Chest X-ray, AP view. Patient: 39 years old, sex M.
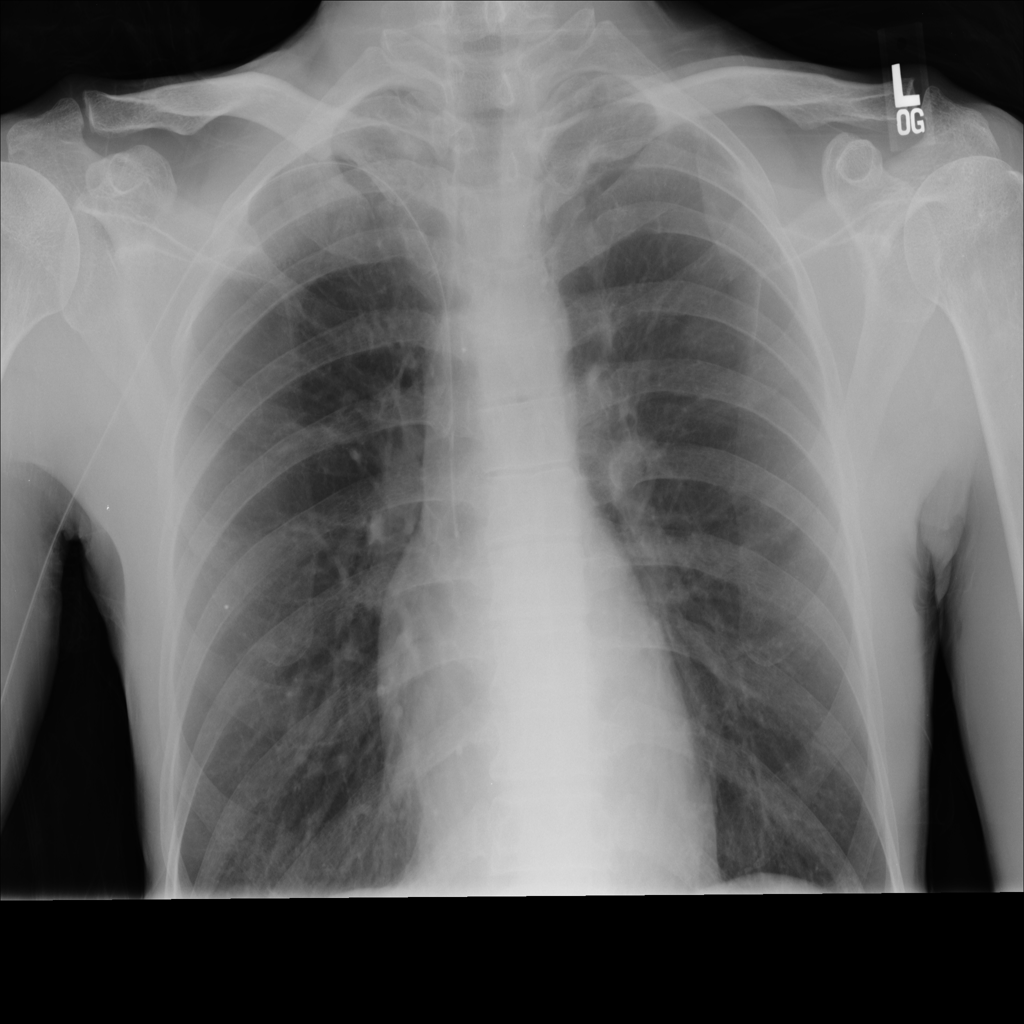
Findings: No Finding